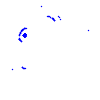
Particle: electron